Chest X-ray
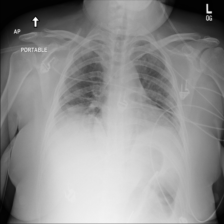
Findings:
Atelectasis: positive
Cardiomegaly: negative
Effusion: negative
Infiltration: negative
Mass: negative
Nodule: negative
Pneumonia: negative
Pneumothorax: negative
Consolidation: negative
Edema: negative
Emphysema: negative
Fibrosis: negative
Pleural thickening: negative
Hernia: negative